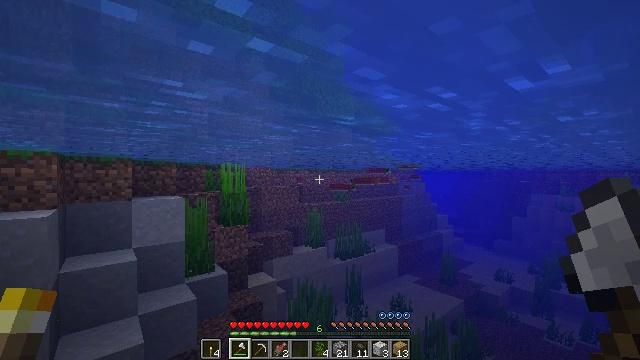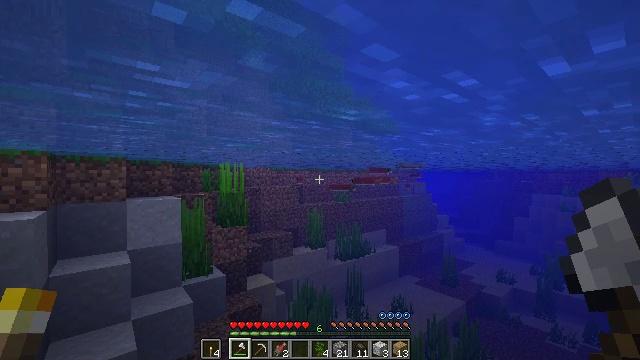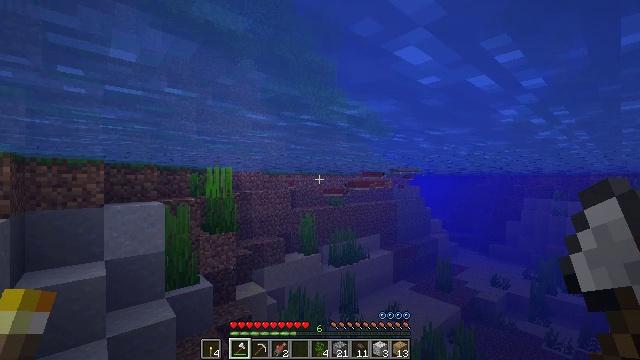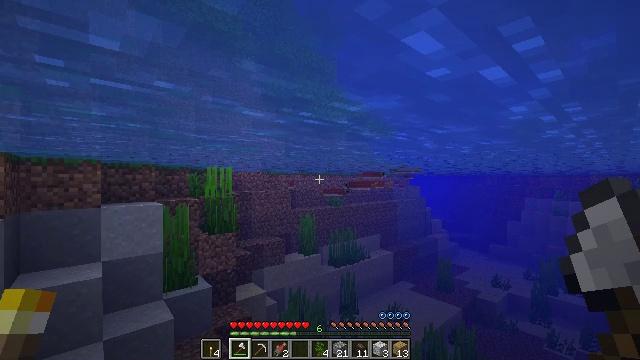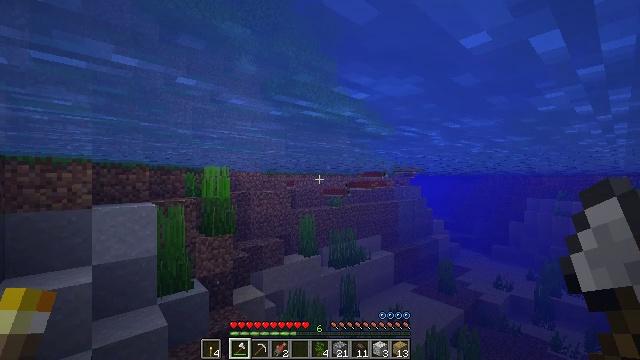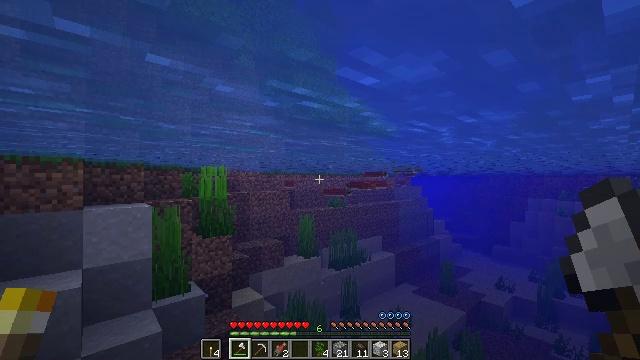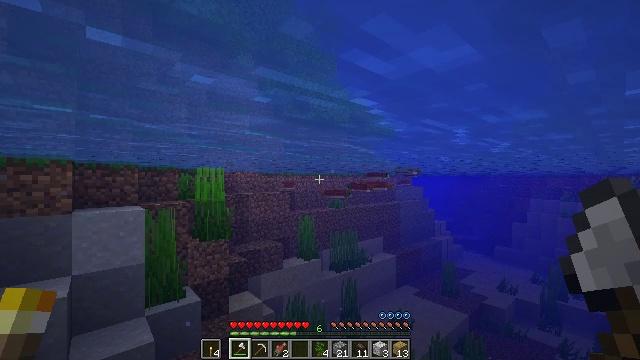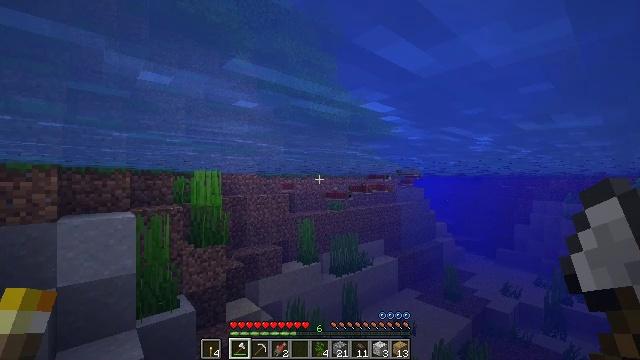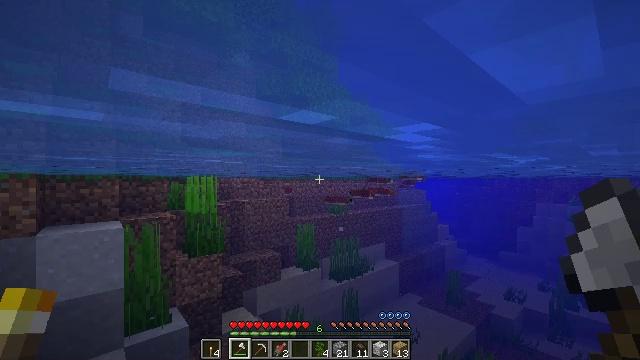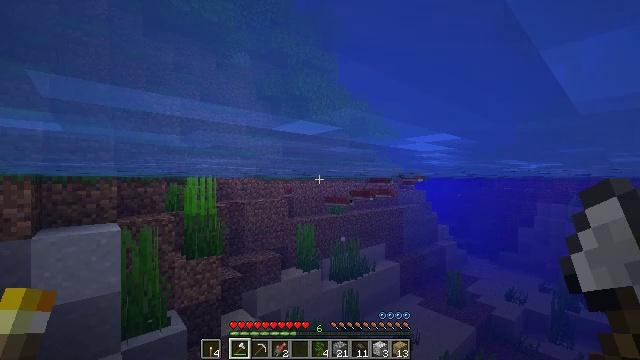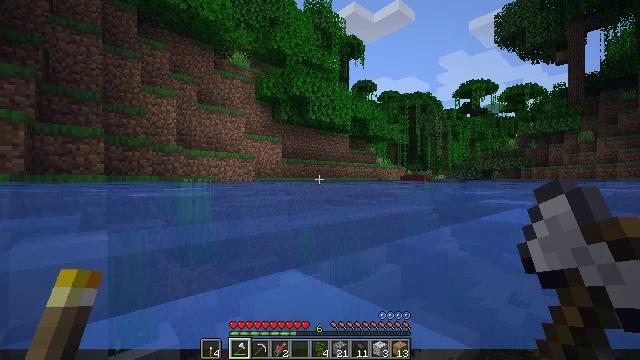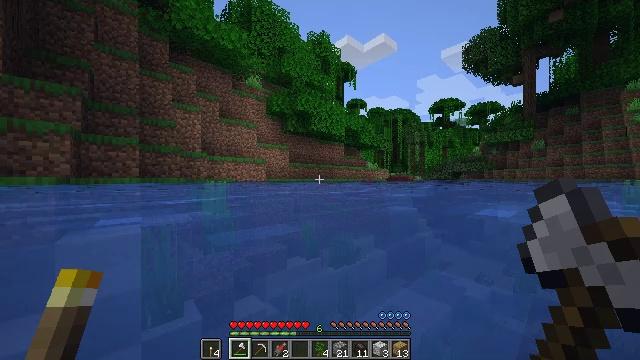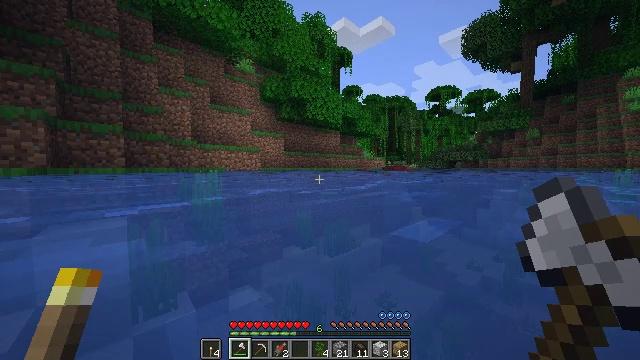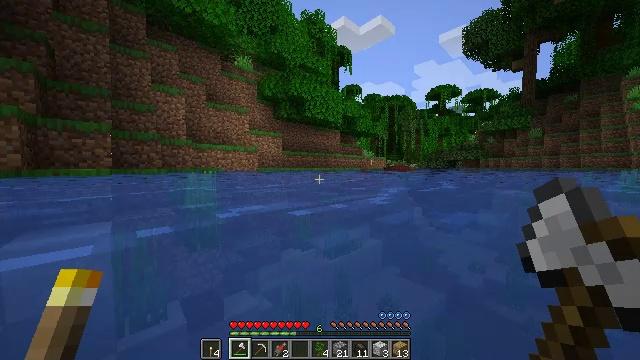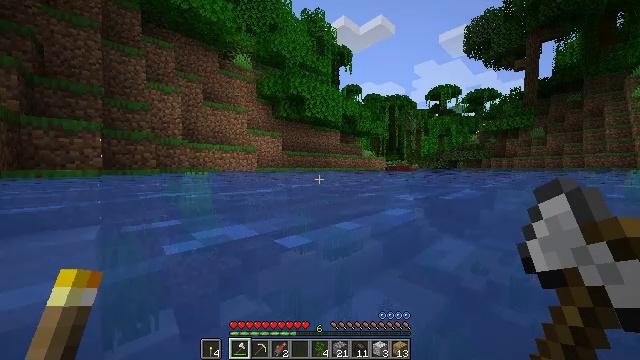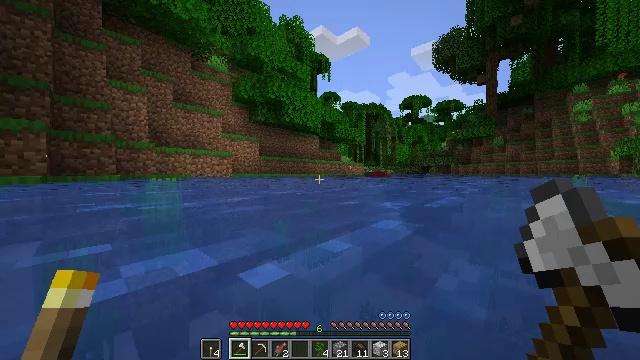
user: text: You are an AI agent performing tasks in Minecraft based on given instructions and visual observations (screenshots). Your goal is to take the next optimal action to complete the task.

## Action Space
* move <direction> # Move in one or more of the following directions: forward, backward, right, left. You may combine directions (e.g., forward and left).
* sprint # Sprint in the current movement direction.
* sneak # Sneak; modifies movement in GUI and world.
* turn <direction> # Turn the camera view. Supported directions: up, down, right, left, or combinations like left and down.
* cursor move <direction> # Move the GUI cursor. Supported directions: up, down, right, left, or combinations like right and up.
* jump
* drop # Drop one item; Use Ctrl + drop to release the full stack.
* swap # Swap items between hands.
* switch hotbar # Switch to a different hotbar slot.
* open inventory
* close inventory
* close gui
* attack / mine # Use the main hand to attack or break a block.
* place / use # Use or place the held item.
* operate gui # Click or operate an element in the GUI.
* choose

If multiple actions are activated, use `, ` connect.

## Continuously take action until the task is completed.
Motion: motion action
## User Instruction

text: Hunt a salmon.
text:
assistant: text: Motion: move forward
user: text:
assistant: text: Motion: move forward, turn right
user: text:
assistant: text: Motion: move forward
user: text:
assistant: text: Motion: move forward, sprint
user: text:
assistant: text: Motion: move forward, sprint, jump
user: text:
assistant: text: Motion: move forward, sprint, jump
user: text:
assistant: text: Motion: move forward, sprint, jump
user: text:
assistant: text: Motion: move forward, sprint, jump
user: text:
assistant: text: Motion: move forward, sprint
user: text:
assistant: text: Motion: move forward, sprint
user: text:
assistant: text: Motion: move forward, sprint
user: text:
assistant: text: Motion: move forward, sprint, turn right and down
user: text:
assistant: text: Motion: move forward, sprint
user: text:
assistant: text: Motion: move forward, sprint
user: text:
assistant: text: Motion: move forward, sprint, turn right and up
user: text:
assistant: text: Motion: move forward, sprint
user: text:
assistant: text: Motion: move forward, sprint
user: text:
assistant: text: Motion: move forward, sprint
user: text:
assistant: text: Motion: move forward, sprint
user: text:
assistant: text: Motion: move forward, sprint, turn right
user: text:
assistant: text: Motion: move forward, sprint, turn right and up
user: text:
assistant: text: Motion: move forward, sprint
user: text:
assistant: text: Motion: move forward, sprint
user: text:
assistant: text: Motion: move forward, sprint
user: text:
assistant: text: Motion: move forward, sprint, turn up
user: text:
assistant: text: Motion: move forward, sprint, turn right and up
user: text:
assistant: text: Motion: move forward, sprint
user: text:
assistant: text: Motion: move forward, sprint
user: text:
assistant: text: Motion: move forward, sprint
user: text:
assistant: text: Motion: move forward, sprint